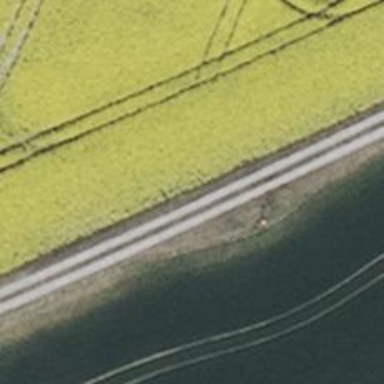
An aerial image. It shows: Gravel track with track type of grade3.